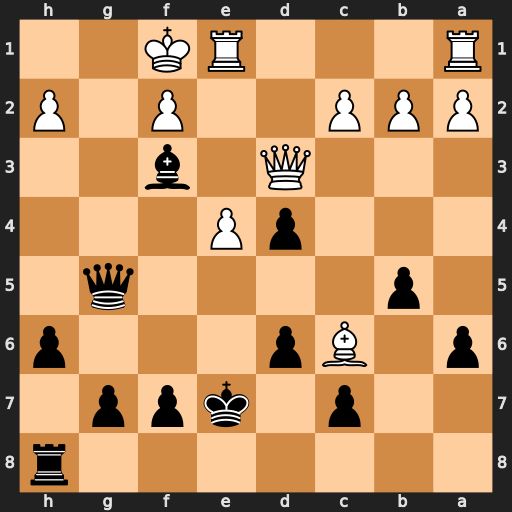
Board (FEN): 7r/2p1kpp1/p1Bp3p/1p4q1/3pP3/3Q1b2/PPP2P1P/R3RK2
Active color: b
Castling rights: -
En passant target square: -
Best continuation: Qg2#